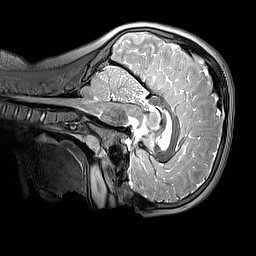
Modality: T2w
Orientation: sagittal
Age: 9
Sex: male
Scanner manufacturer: siemens
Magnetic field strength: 3 T
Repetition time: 3.2 s
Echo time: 0.408 s